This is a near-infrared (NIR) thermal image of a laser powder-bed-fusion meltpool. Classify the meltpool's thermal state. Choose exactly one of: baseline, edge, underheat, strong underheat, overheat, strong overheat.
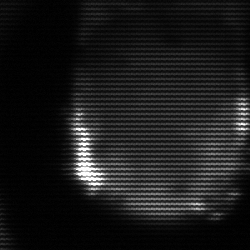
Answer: edge